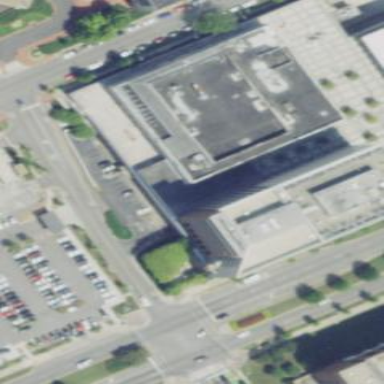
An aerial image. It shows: University building.